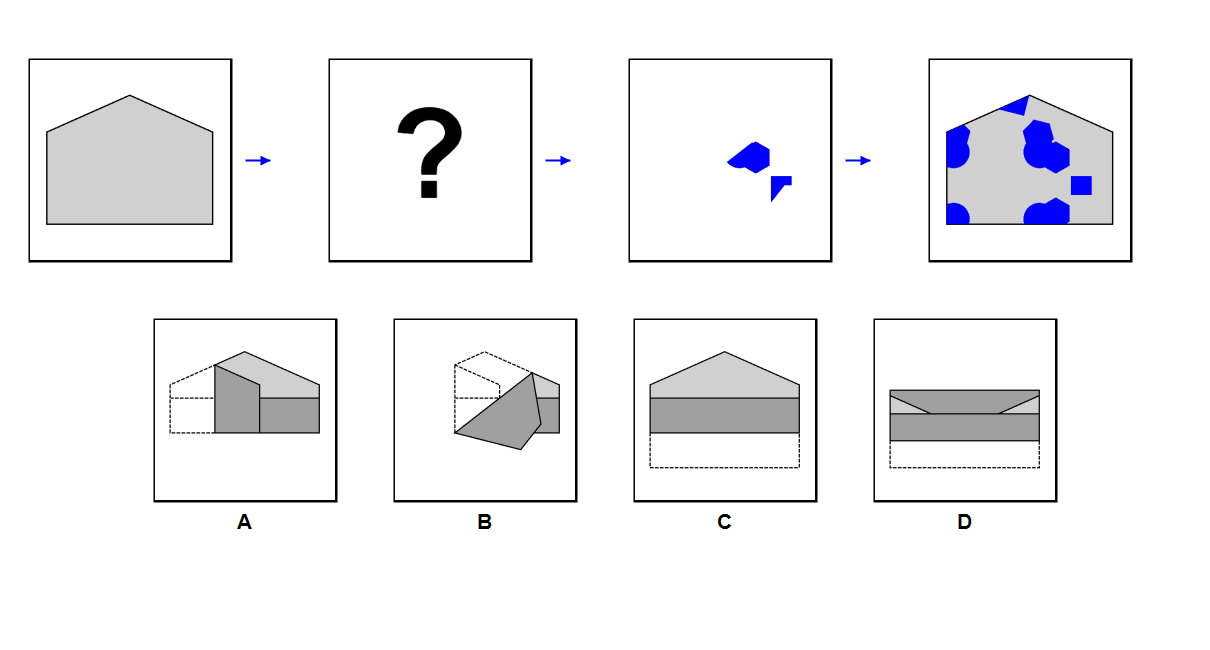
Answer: D